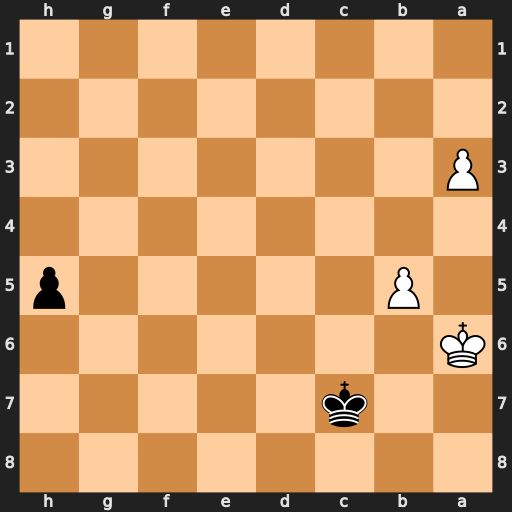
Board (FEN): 8/2k5/K7/1P5p/8/P7/8/8
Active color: b
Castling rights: -
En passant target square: -
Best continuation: Kb8 a4 h4 a5 h3